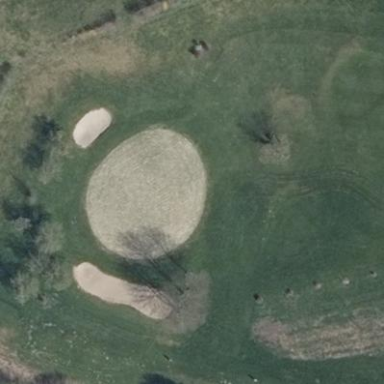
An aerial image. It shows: Golf green.